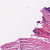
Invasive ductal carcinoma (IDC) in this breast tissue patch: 0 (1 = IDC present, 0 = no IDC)